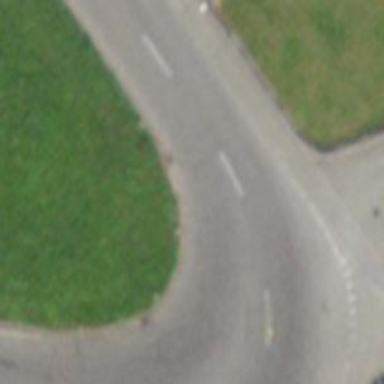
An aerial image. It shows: Secondary road with asphalt surface.